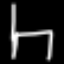
Label: chair